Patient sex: M
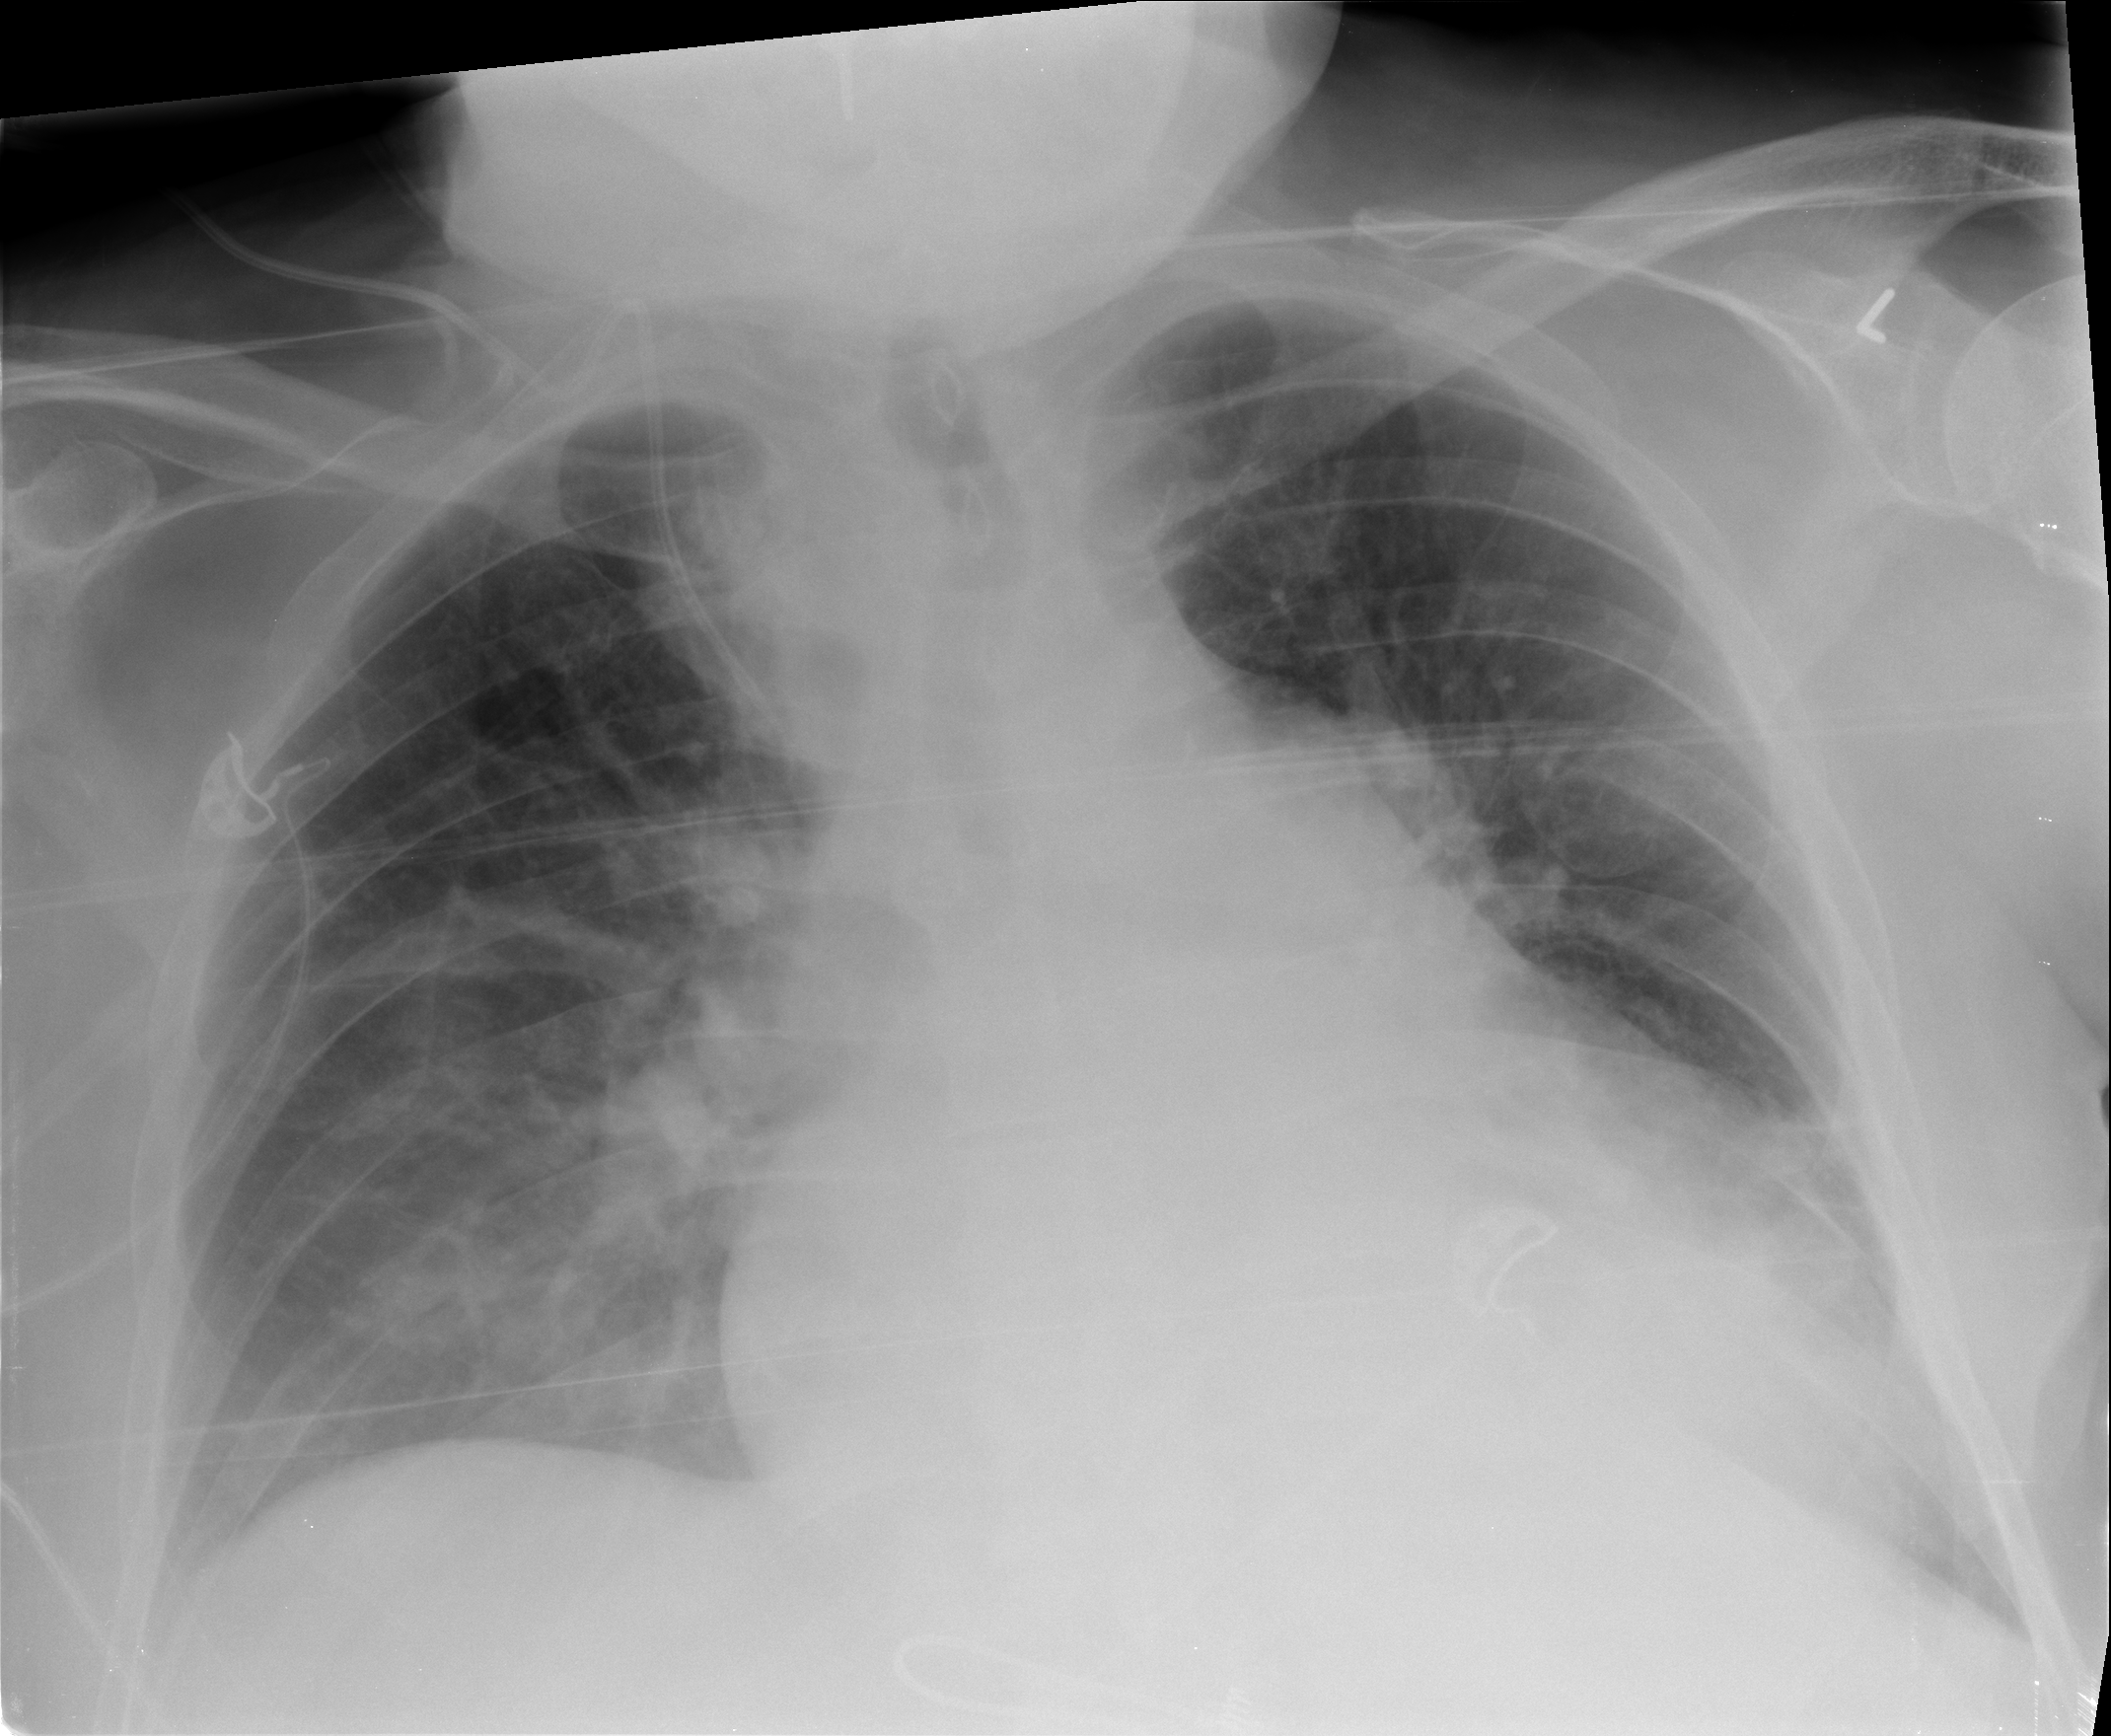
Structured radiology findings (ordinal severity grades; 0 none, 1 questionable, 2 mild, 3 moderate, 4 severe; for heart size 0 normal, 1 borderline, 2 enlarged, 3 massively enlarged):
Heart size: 2
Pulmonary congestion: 2
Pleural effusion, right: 0
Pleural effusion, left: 2
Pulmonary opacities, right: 0
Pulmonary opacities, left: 0
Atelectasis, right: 2
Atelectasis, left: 2